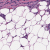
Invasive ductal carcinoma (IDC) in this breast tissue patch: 1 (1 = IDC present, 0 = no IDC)